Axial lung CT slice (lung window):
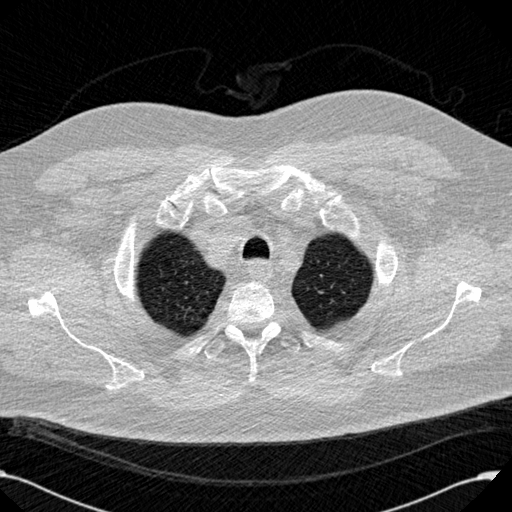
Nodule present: no